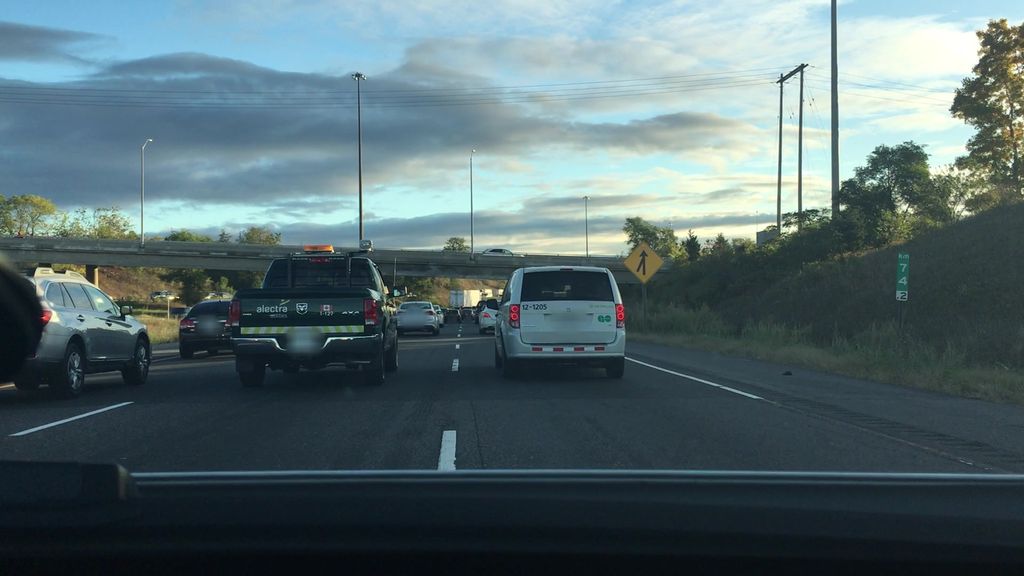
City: hamilton